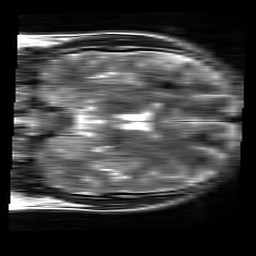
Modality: T2w
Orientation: coronal
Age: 22
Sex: male
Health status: healthy
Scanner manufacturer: siemens
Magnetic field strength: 3 T
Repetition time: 4.01 s
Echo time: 0.116 s